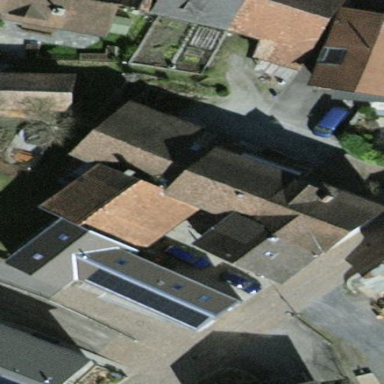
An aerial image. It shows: Semidetached house.